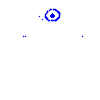
Particle: kaon